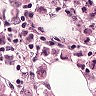
Metastatic tissue present: yes